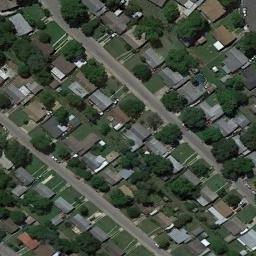
Label: residential